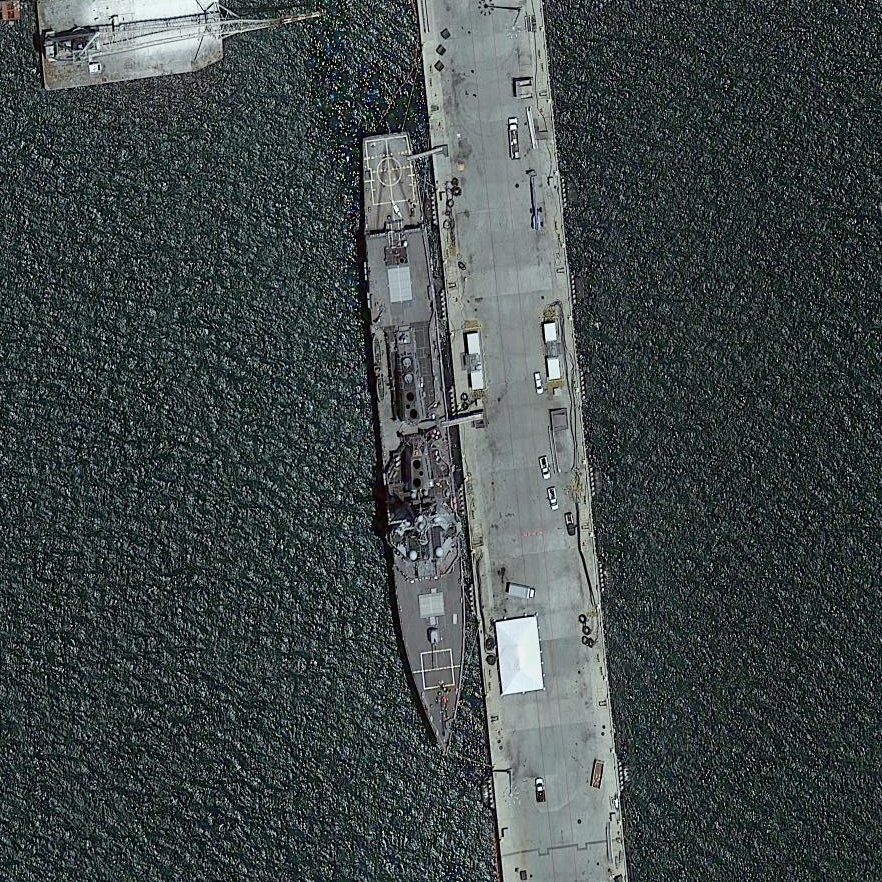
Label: destroyer